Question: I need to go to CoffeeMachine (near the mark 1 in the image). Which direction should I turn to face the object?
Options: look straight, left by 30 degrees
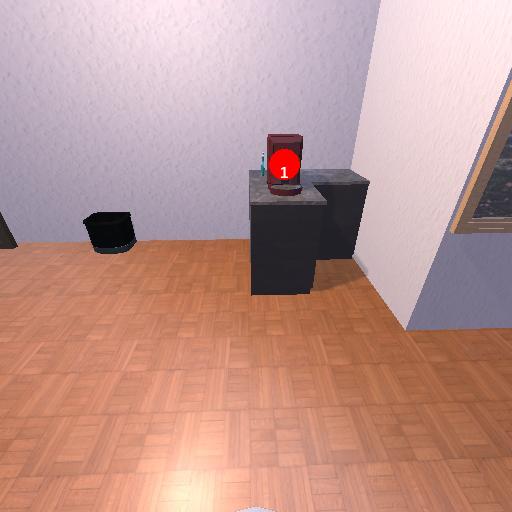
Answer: look straight